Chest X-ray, PA view. Patient: 51 years old, sex M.
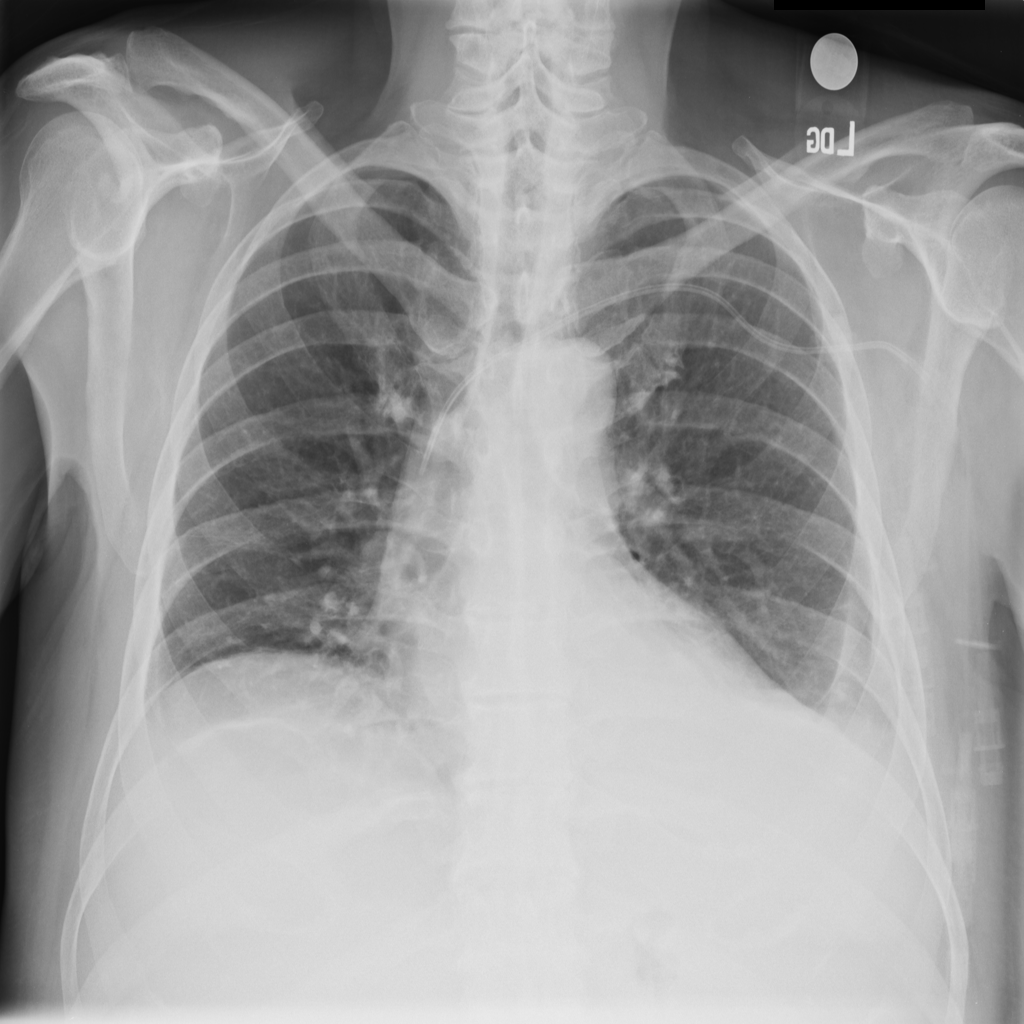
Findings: Atelectasis, Consolidation